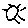
Label: sun